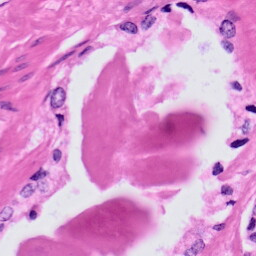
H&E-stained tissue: Prostate